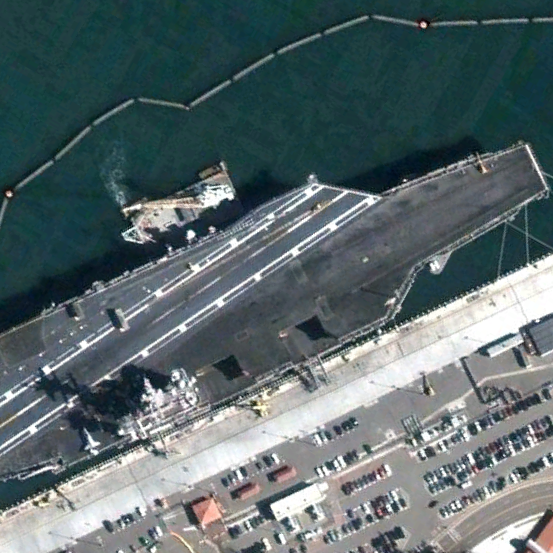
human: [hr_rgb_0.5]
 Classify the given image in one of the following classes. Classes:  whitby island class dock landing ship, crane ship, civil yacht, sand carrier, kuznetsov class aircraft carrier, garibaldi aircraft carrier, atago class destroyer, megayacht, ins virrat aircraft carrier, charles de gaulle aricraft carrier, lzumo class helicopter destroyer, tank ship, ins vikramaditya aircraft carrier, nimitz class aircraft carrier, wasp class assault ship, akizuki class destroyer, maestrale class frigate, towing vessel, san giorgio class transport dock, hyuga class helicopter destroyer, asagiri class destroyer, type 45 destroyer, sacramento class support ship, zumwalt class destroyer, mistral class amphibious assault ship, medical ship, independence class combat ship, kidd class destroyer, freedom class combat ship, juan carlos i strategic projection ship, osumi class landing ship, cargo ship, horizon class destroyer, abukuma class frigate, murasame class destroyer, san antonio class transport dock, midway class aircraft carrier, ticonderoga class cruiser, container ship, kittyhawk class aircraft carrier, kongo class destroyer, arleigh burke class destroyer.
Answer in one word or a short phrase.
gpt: Nimitz class aircraft carrier